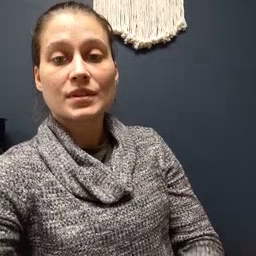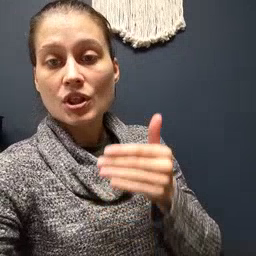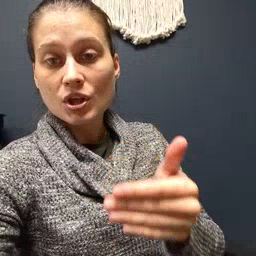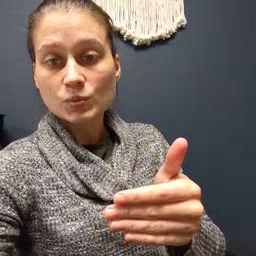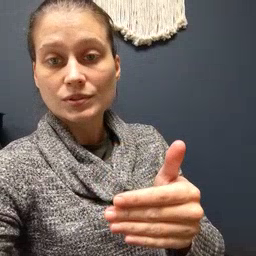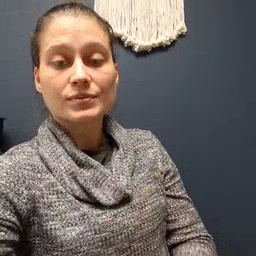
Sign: close